Field crop: tomato
Growth stage: 1
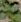
Species: solanum